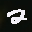
Label: 2